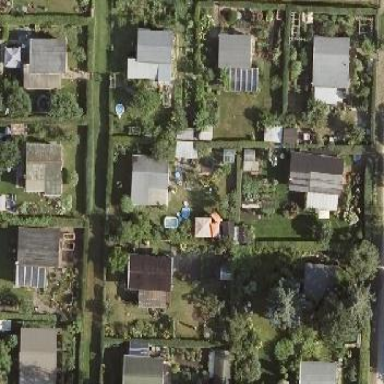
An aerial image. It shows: Plot within allotments.